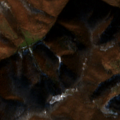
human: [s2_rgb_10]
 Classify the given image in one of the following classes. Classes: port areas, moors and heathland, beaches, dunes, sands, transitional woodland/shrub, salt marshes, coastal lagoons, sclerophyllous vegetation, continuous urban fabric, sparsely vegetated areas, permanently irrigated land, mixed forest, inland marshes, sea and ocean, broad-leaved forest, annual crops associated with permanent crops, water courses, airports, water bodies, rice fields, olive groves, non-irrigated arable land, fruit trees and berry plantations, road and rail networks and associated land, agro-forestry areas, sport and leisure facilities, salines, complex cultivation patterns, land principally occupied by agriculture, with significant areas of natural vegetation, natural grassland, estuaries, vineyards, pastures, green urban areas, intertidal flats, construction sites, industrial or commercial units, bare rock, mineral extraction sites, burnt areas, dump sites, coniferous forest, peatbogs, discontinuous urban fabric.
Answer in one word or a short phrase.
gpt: broad-leaved forest, transitional woodland/shrub